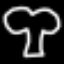
Label: mushroom